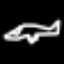
Label: airplane